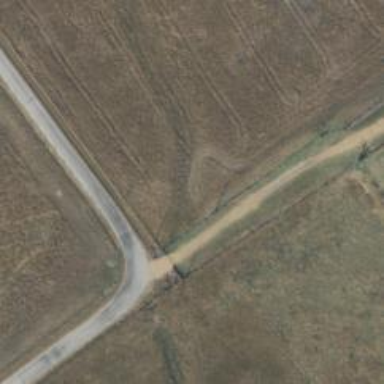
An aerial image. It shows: Unclassified road.